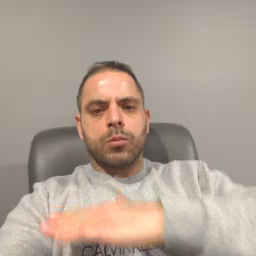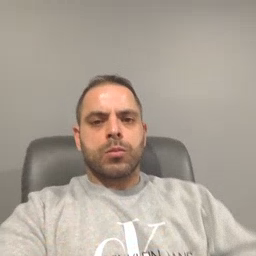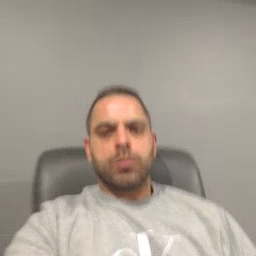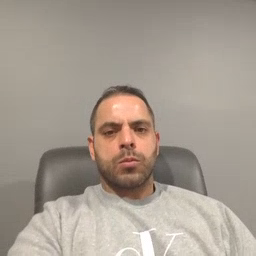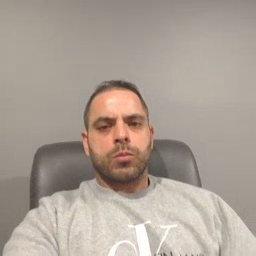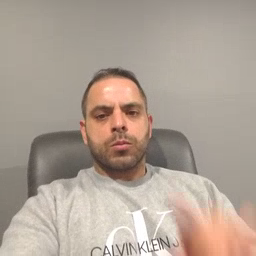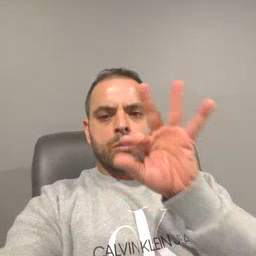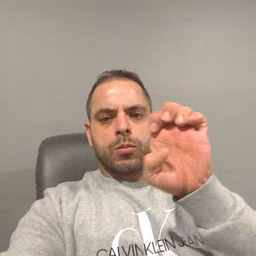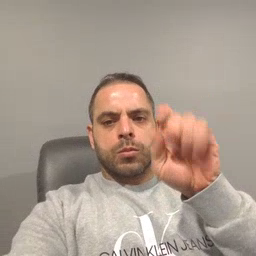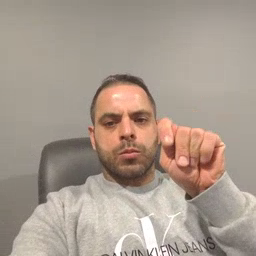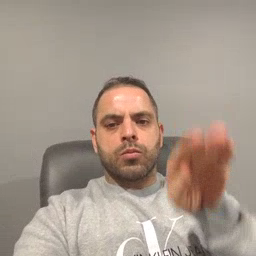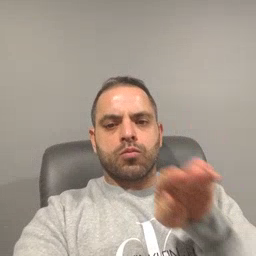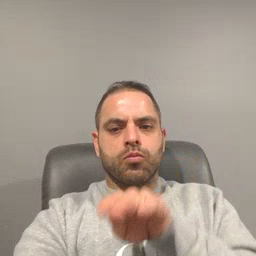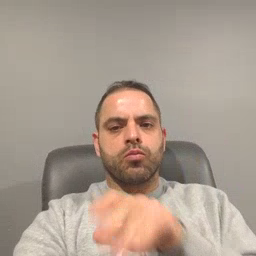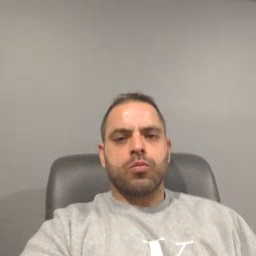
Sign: feet